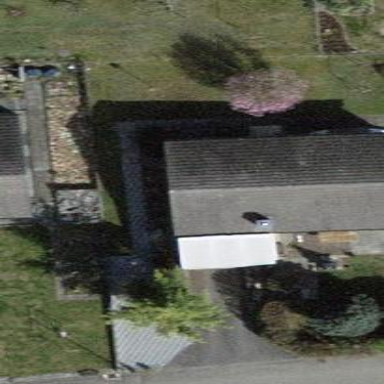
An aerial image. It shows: Residential house.